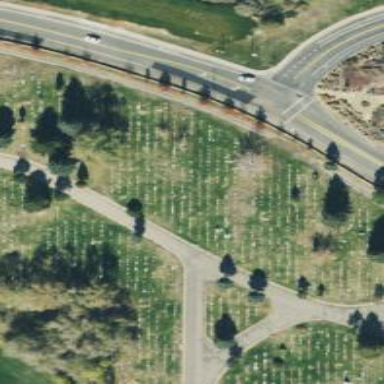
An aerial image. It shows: Sector within cemetery.